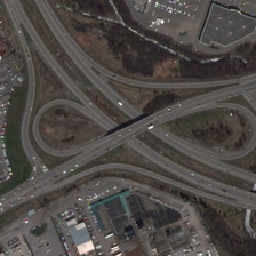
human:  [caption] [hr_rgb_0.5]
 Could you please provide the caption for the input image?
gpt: Several buildings and parking lots are near the viaduct.

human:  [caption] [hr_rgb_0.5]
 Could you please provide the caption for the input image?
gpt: Several buildings and parking lots near the viaduct.

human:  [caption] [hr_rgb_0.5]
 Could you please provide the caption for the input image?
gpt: Several buildings and parking lots are located near a viaduct.

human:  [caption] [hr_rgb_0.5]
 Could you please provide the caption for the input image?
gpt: Many buildings and parking lots are near the bridge.

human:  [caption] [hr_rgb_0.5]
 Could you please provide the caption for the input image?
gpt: There are several buildings and parking lots near the viaduct.